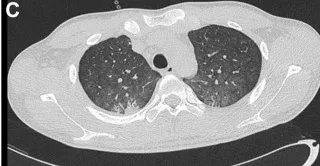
Preoperative CT images and postoperative CT images (A-D) Progression of bilateral lung fibrosis.
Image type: radiology (ct)